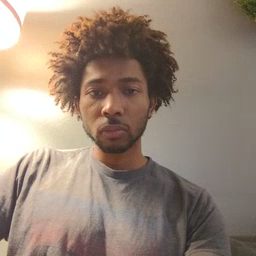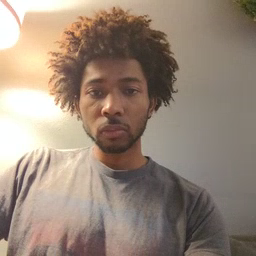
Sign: orange